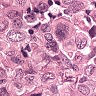
Metastatic tissue present: yes